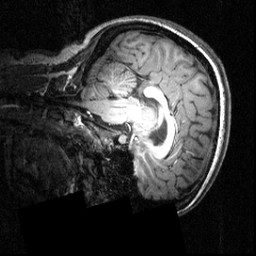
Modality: T1w
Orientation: sagittal
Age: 20
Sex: female
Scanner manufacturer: siemens
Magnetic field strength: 3.951 T
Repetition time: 1.5 s
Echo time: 0.00335 s